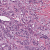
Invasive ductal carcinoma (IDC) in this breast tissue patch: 1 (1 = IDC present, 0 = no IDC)